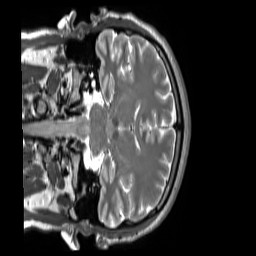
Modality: T2w
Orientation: coronal
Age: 26
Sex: male
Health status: ill
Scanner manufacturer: siemens
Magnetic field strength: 3 T
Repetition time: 2.8 s
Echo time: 0.326 s